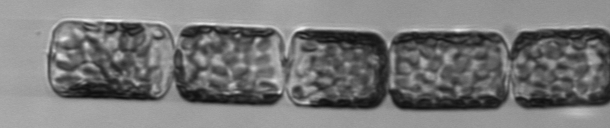
Label: Lauderia_annulata